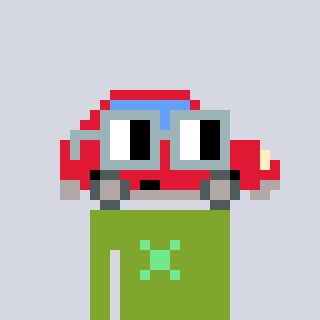
a pixel art character with square dark gray glasses, a car-shaped head and a slimegreen-colored body on a cool background